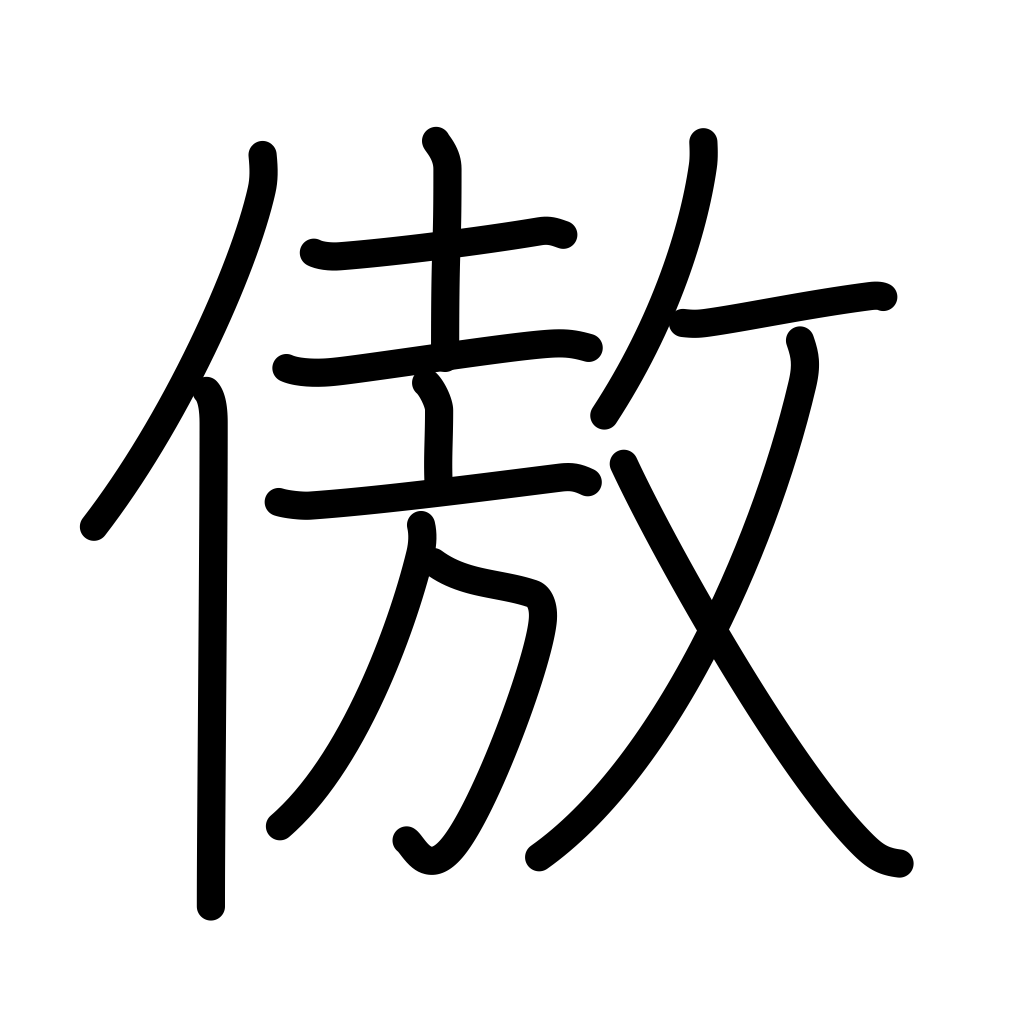
Meaning: be proud